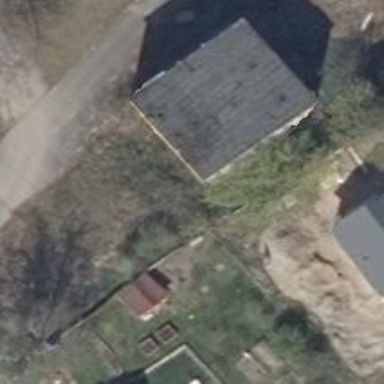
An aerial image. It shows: Detached building.